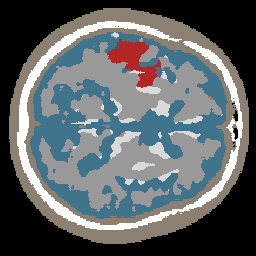
Label: lesion